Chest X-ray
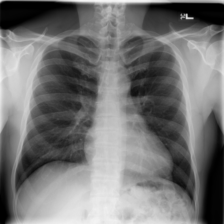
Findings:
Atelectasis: negative
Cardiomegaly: negative
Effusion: negative
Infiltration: negative
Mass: negative
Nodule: negative
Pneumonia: negative
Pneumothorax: negative
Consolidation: negative
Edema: negative
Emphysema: negative
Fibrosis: negative
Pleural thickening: negative
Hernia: negative